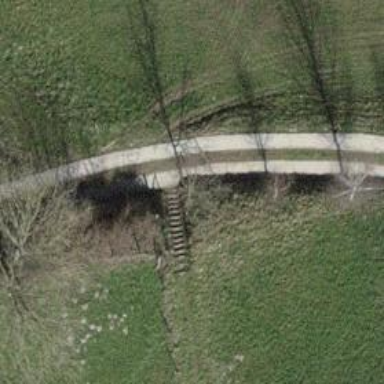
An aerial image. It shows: Road with steps.